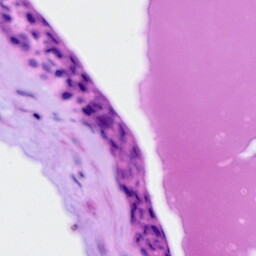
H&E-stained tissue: Ovarian